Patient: sex F, age 35
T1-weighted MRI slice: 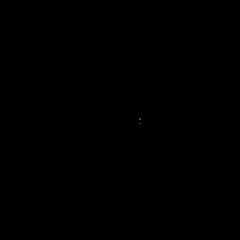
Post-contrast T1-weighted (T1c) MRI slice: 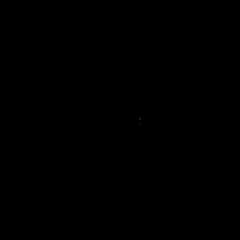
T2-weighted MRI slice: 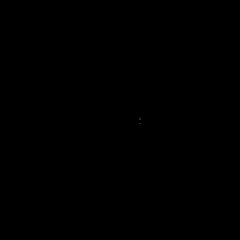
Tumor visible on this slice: no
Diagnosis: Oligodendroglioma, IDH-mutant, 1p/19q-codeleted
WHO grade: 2